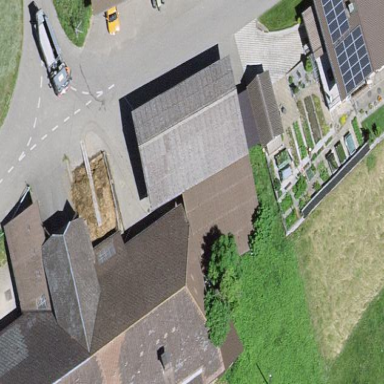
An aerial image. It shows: Rural barn.